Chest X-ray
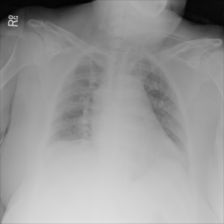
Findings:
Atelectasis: negative
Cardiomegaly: negative
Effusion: negative
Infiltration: negative
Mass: negative
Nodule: negative
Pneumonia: positive
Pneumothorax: negative
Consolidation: negative
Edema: negative
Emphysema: negative
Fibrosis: negative
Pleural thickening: negative
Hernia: negative